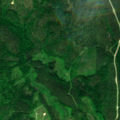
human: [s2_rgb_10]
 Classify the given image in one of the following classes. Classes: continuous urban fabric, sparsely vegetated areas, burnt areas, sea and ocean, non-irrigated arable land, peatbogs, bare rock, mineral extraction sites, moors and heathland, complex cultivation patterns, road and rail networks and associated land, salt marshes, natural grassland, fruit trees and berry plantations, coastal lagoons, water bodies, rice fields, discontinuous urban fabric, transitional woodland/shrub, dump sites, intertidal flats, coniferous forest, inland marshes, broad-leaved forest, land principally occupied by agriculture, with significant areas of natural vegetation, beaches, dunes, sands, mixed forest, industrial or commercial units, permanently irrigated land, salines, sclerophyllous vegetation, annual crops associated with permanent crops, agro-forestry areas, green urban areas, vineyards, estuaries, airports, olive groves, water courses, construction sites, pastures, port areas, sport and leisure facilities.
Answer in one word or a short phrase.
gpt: coniferous forest, mixed forest